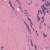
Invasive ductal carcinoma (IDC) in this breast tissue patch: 1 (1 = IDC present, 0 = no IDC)